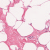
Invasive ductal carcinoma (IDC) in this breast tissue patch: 0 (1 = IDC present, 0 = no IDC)